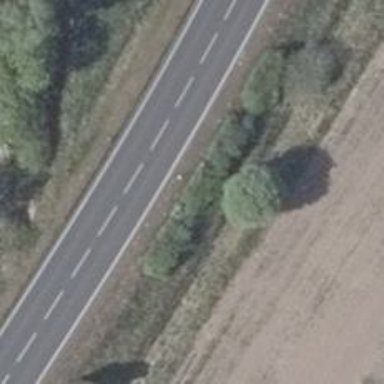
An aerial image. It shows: Broadleaved tree in natural setting.